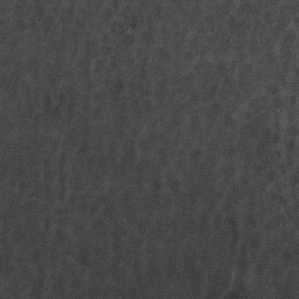
Label: non_frost